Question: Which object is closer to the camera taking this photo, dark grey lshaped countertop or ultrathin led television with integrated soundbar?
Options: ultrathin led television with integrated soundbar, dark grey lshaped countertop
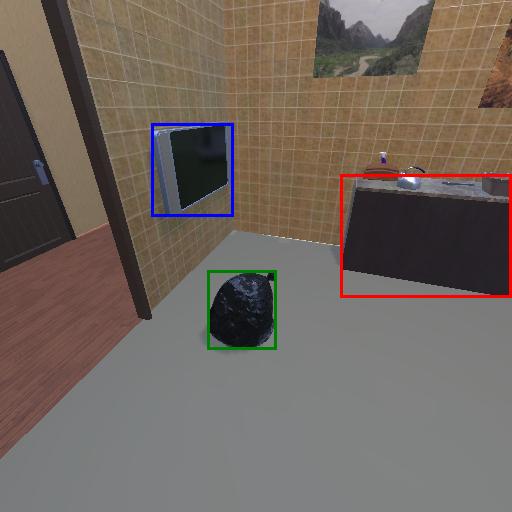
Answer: ultrathin led television with integrated soundbar